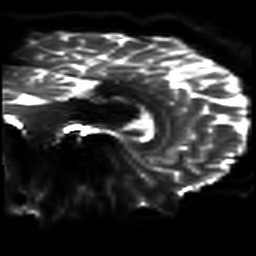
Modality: DWI
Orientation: sagittal
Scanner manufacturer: philips
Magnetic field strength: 7 T
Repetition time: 9.612 s
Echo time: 0.073 s